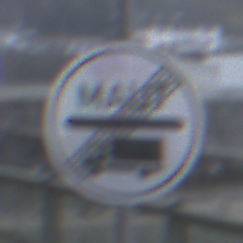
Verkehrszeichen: EndeMautpflicht
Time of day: MorningAfternoon
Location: Outdoor (Suburban)
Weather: Overcast
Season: NotSpecified
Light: Natural